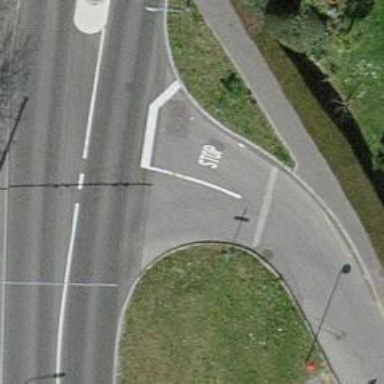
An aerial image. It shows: Road with stop sign.